Chest X-ray. View position: PA
Patient age: 60
Patient sex: F
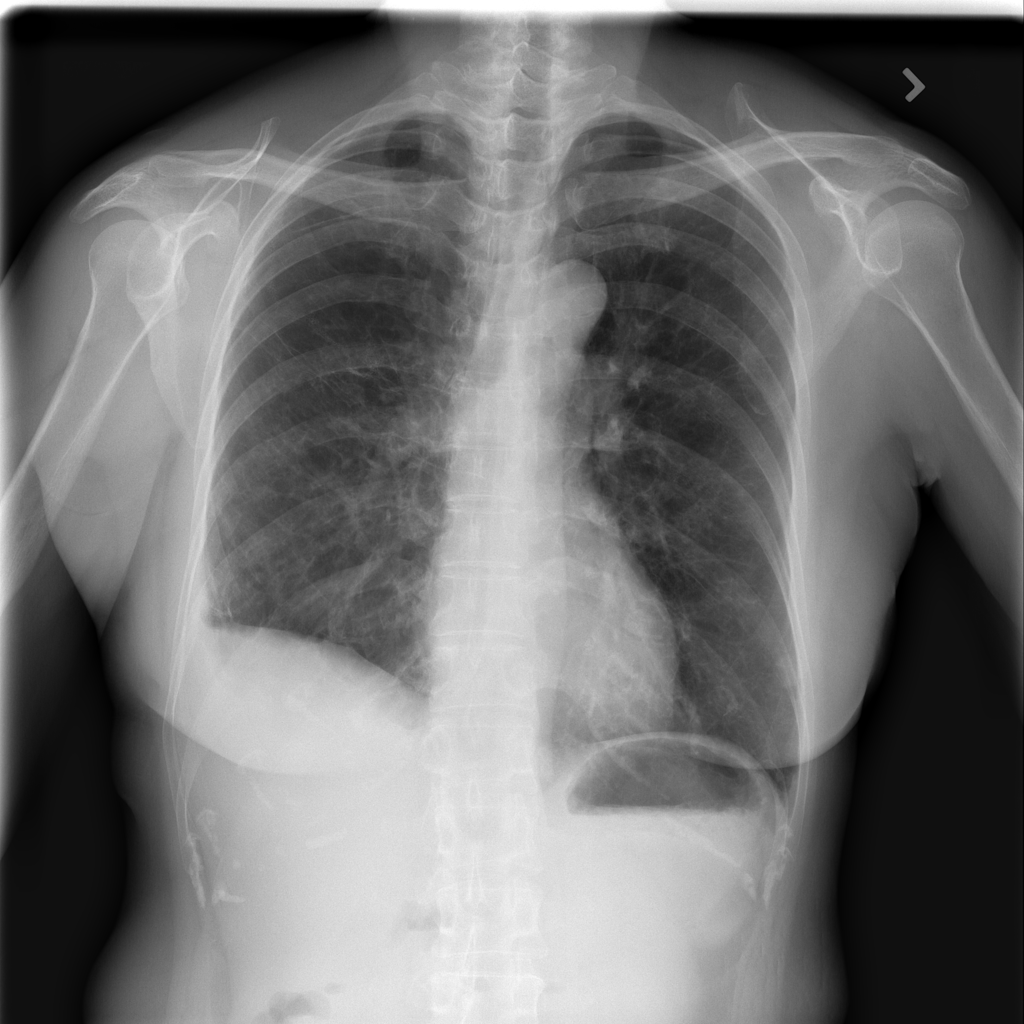
Finding: Pneumothorax